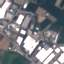
Label: Industrial